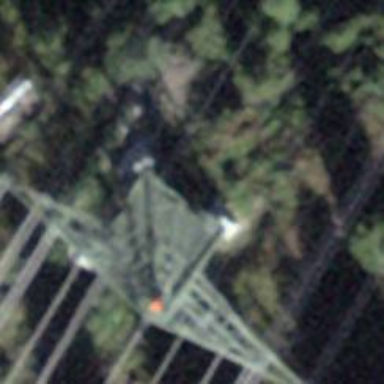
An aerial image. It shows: Lattice structure tower used for power transmission.